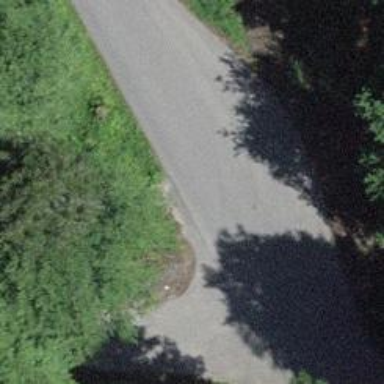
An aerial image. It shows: Passing place on the road.